Question: I'm after a way to a cell to check another cell that I'm inputting text into, and for it to see if that text value is the same anywhere else in the column, and if so, it grabs the number value which is in the same column as itself but in the row of the text that checked for.

So if you use picture, you can see I've currently got E7 selected. I'm wanting it to check the "GOLF COURSE" column for any other row that contains the same text it has in it's own row. For this it's "Course1". I'd like it to check through the rest of column B if there are any matches for "Course1" which there is in B3. If it matches I'm wanting it to then use the value that's in same column as it (E) but the same row as the matched text in column B. In this case I would want it to copy the value that is in E3.
If there wasn't a match (as it's a new course lets say) then I need to be able to just click on the cell and input the numbers needed, which I would be able to do anyway but just throwing it in for sake of info.
I've tried all sorts of googling and thinking how I could possibly do it but it's too difficult for my amateur knowledge of Excel.
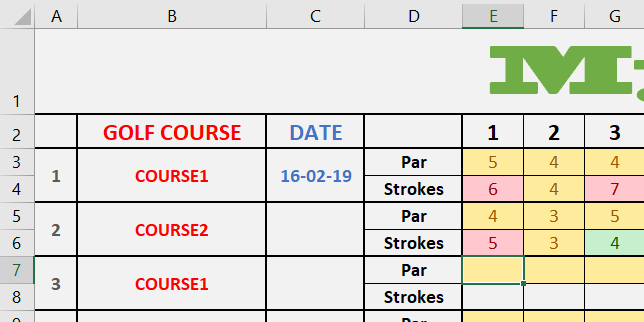
Answer: I believe you are looking for 'INDEX'/'MATCH':
'''
=IF(COUNTIF($B:$B,$B7)>1,INDEX(E:E,MATCH($B7,$B:$B,0)),"New")
'''
<URL>
I added a 'COUNTIF' check to ensure that the same course exists more than once in column B, without it, you would be getting a circular reference formula (which would also happen with the above formula if the same course appears more than once, but you use this formula on the first occurrence of that course, so make sure do not use it the first time you fill out the PAR scores for a particular course).